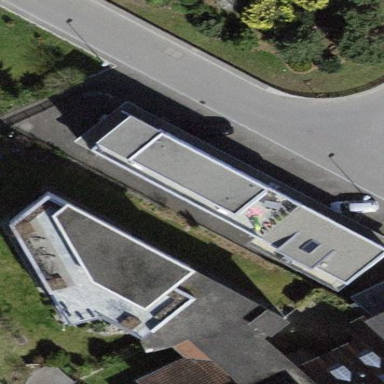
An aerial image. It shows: Flat-roofed building.